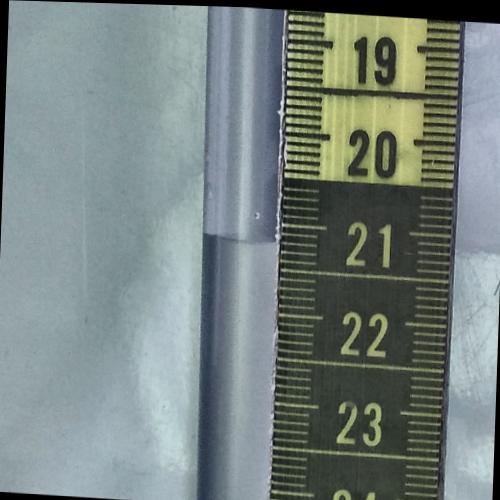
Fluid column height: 21.2 cm